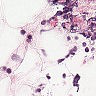
Metastatic tissue present: no